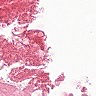
Metastatic tissue present: no